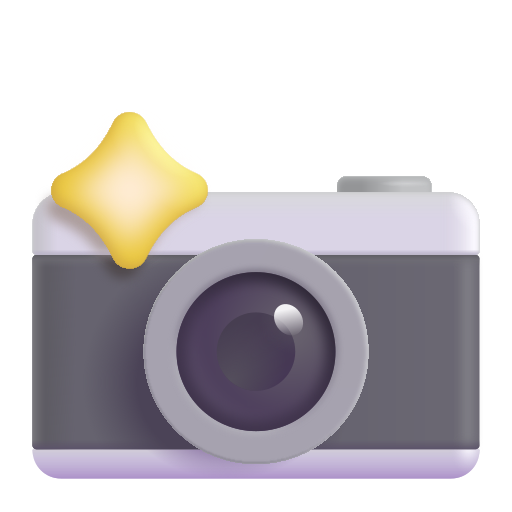
camera with flash color